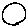
Label: circle